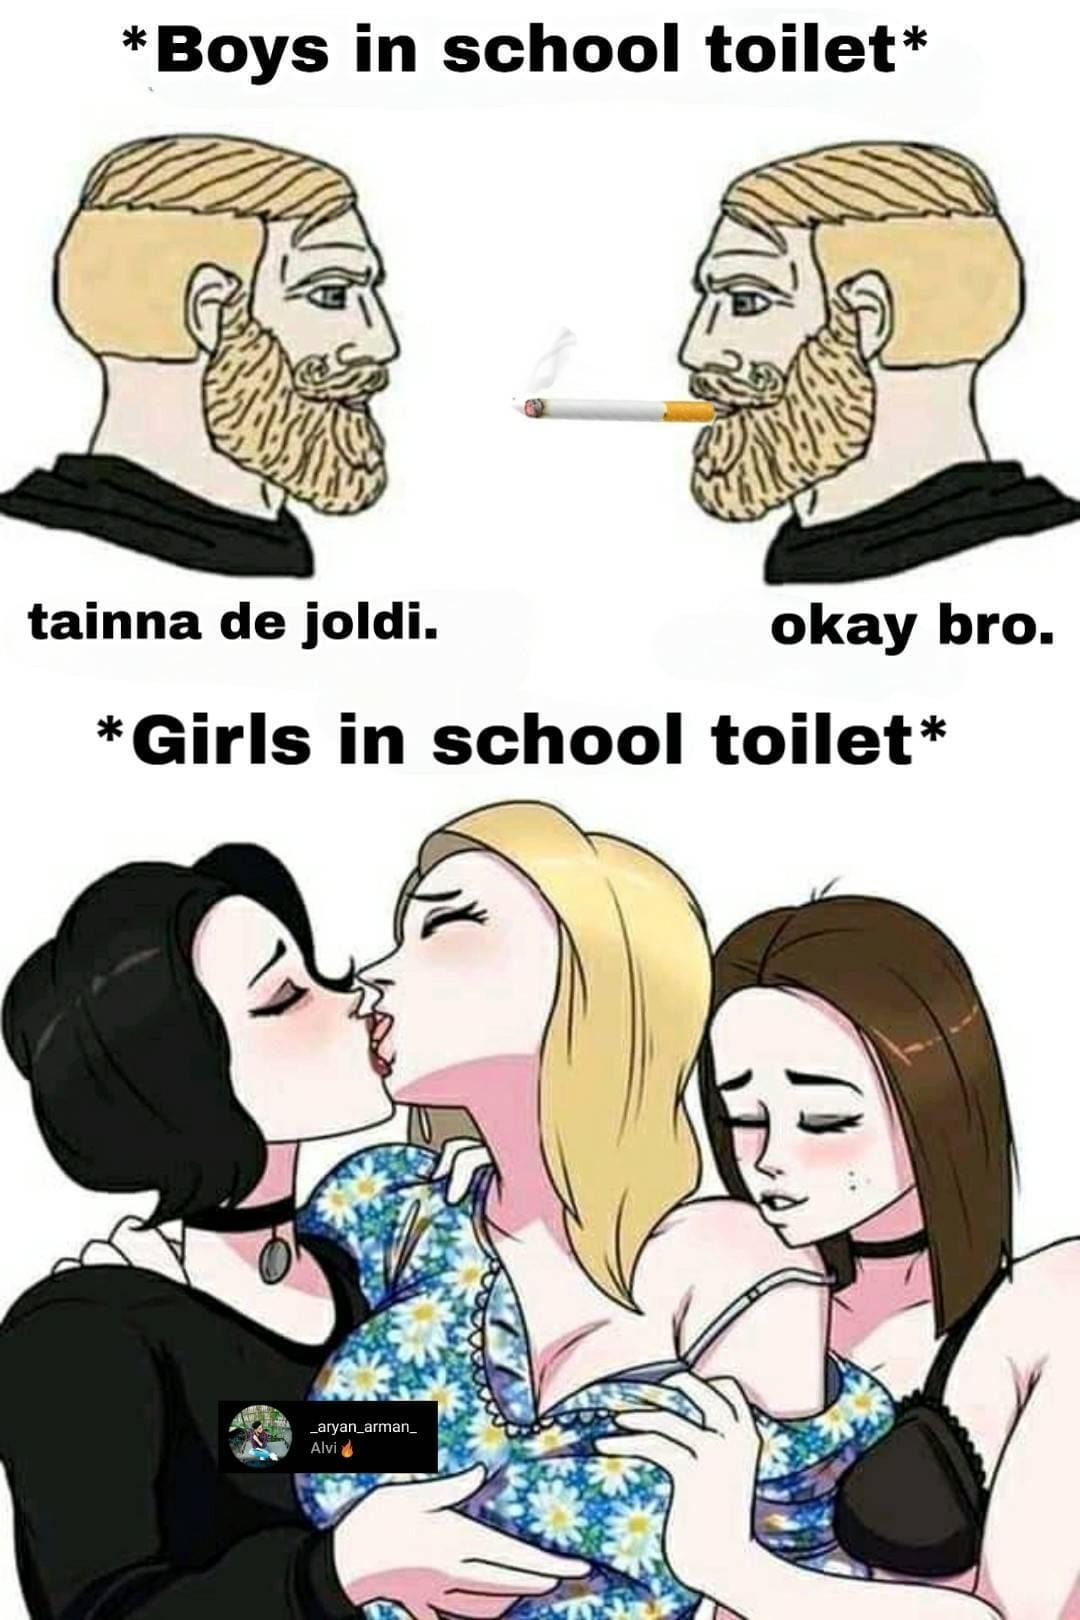
Caption: *Boys in school toilet*   tainna de joldi.    okay bro.    Girls in scholl toilet*
Label: hate